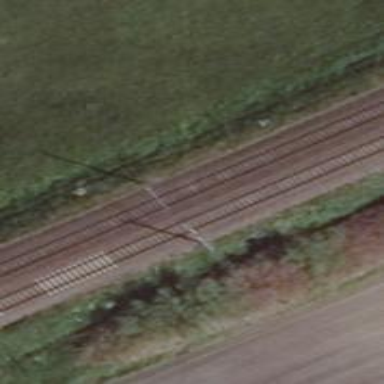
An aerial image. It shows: Milestone along the railway track with catenary mast.